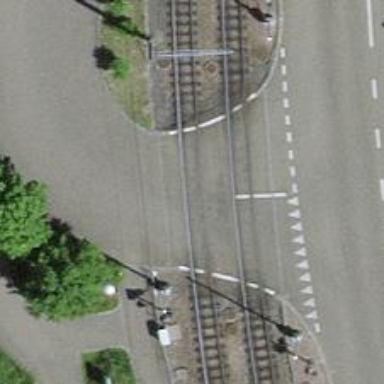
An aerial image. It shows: Level crossing with barrier for the railway.